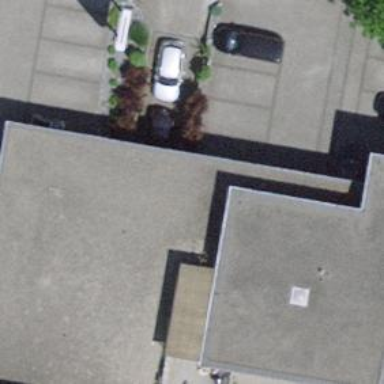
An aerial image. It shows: Parking entrance.